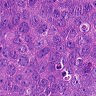
Metastatic tissue present: yes